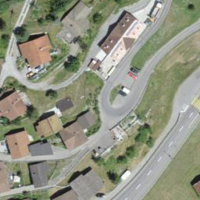
EUNIS habitat code: 54
Species observed at this site:
Plantago major